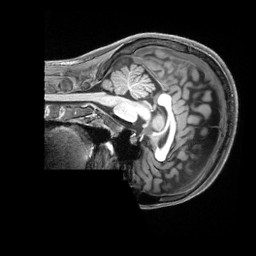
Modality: T1w
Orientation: sagittal
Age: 24
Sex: female
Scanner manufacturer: siemens
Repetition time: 2.3 s
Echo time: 0.00229 s